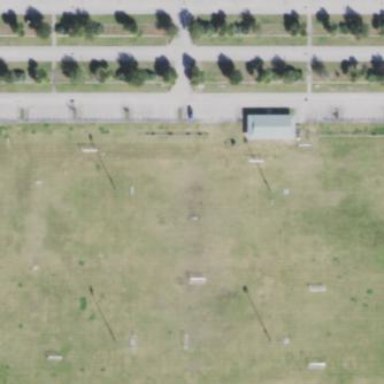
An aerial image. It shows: Soccer pitch for leisureland activities.